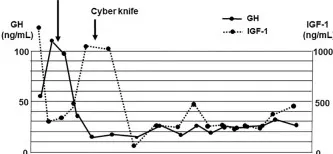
(A) Time course of GH and IGF-1 levels for 6 years. After the diagnosis of GHoma and TSHoma, pituitary tumor resection was performed. After about 1 year later, cyber knife therapy was performed together with the treatment with somatostatin analog and GH receptor antagonist. After these therapies, GH and IGF-1 levels were suppressed for a long period of time.
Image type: electrography (ekg)